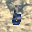
Label: 6